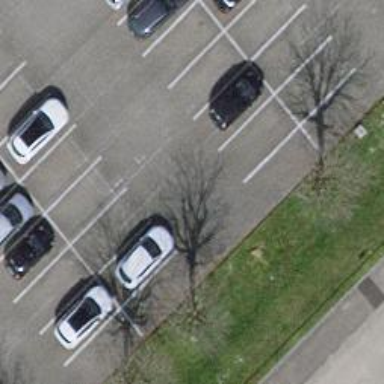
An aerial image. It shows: Road serving as parking aisle.